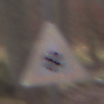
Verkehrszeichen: SchneeOderEisglaette
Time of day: Midday
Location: Outdoor (Nature)
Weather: Overcast
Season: Autumn
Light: Natural